Question: I have created multiple 'UIView's dynamically in a single view app. I need the main 'UIView' to show in landscape mode.

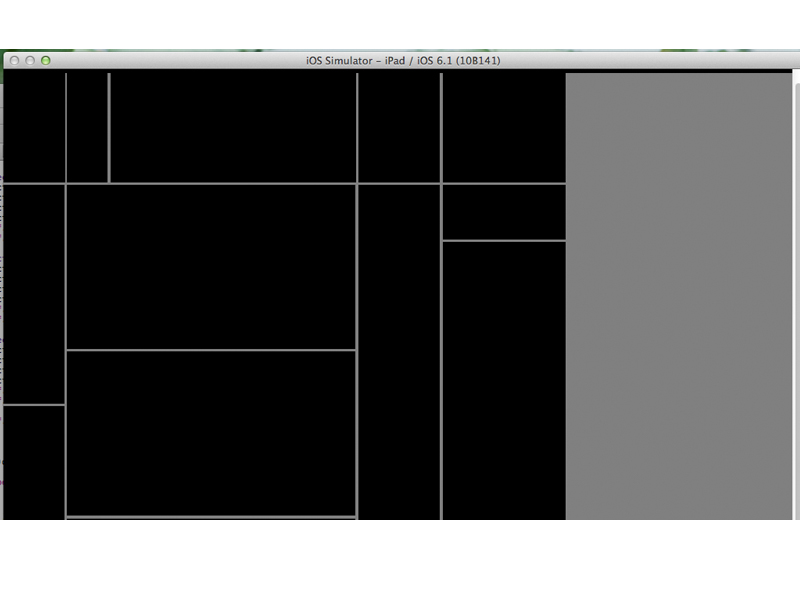
Answer: ## Option 1: change supported screen orientations for the entire app
To change the screen orientations your entire app runs in, click on your project in the left pane to go to project settings:

Then:
1. Click on your iOS app target in the left pane (it'll probably be the only one there)
2. Click on the Summary tab at the top
3. Select the orientations you want your app to support. Click on one to enable it, click again to disable. In the screenshot, the portrait orientation and both landscape orientations are enabled. To make your app only support landscape, click on the portrait orientation icon to disable it.
4. Scroll down and do the same for the iPad (the settings will look the same, just in a separate section lower down the page).

This will make your entire app only support these screen orientations you select.
## Option 2: support different screen orientations per view
In your view controller, override 'supportedInterfaceOrientations' like so:
'''
- (NSUInteger)supportedInterfaceOrientations {
return UIInterfaceOrientationMaskLandscape;
}
'''
This will force the view to only appear in an orientation which you declare support for here. In this example, the view only supports landscape orientations. You can read the official Apple guide <URL> for more information.